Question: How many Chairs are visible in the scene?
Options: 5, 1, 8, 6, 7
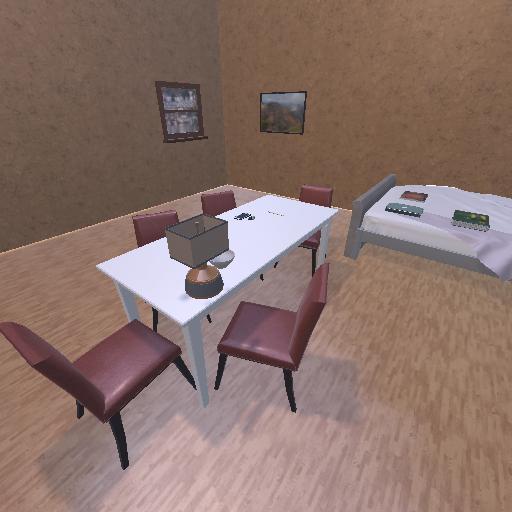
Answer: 5